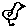
Label: bird